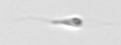
Label: flagellate_morphotype3